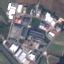
Label: Industrial